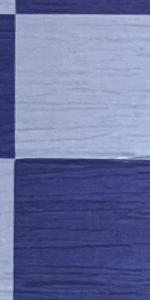
Label: Empty